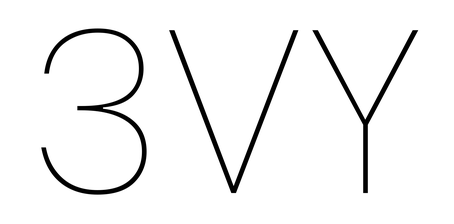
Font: Poppins-Thin